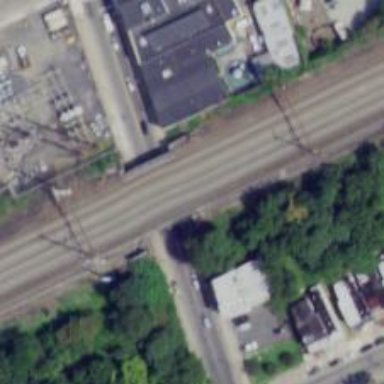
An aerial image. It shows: Bridge with electrified railway tracks featuring contact line.